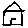
Label: house